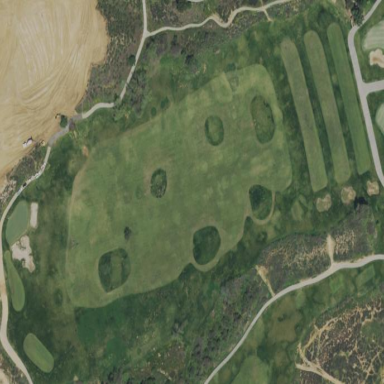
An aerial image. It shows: Grassy area used as driving range for golf.